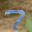
Label: 7